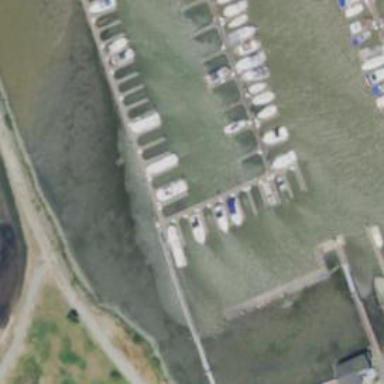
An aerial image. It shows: Footway leading to man-made pier.